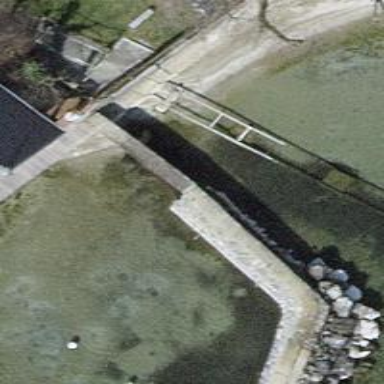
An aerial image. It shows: Breakwater structure.